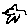
Label: bird